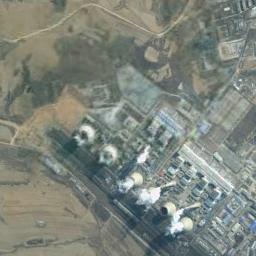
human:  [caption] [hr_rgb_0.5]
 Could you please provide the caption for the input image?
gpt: There are many buildings of different shapes next to the thermal power station .

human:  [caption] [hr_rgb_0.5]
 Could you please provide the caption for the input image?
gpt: In the thermal power plant there are workshops and machinery  Six cooling towers, Five are emitting steam, and three chimneys are emitting smoke .

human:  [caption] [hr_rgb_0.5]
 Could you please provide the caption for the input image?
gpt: There are two thermal power stations, and the right one is emitting smoke .

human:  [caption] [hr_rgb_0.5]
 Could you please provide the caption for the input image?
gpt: The thermal power station is on the grass next to some buildings with white mist above .

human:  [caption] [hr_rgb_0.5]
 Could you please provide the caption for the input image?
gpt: There are many buildings and several chimneys on the thermal power station .